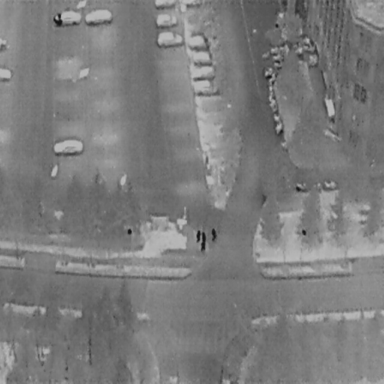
There are 12 Cars in the infrared image.